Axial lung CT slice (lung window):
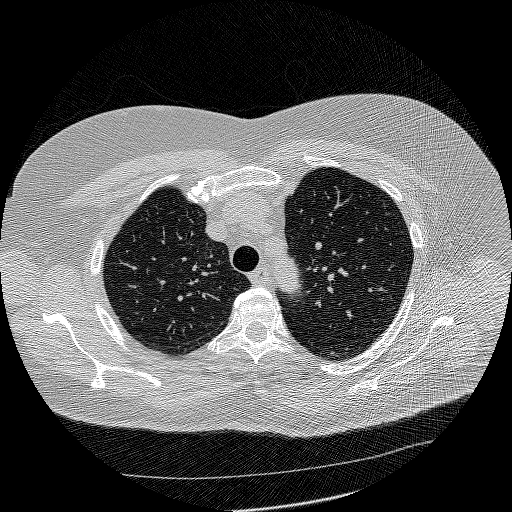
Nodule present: no